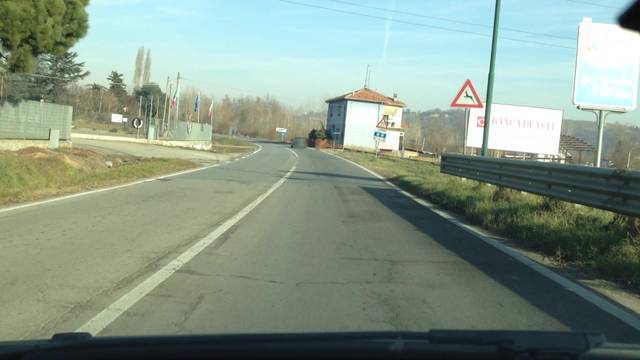
Region: Italy
Coordinates: 44.92, 8.226